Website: ulta-beauty
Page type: customer-info-address
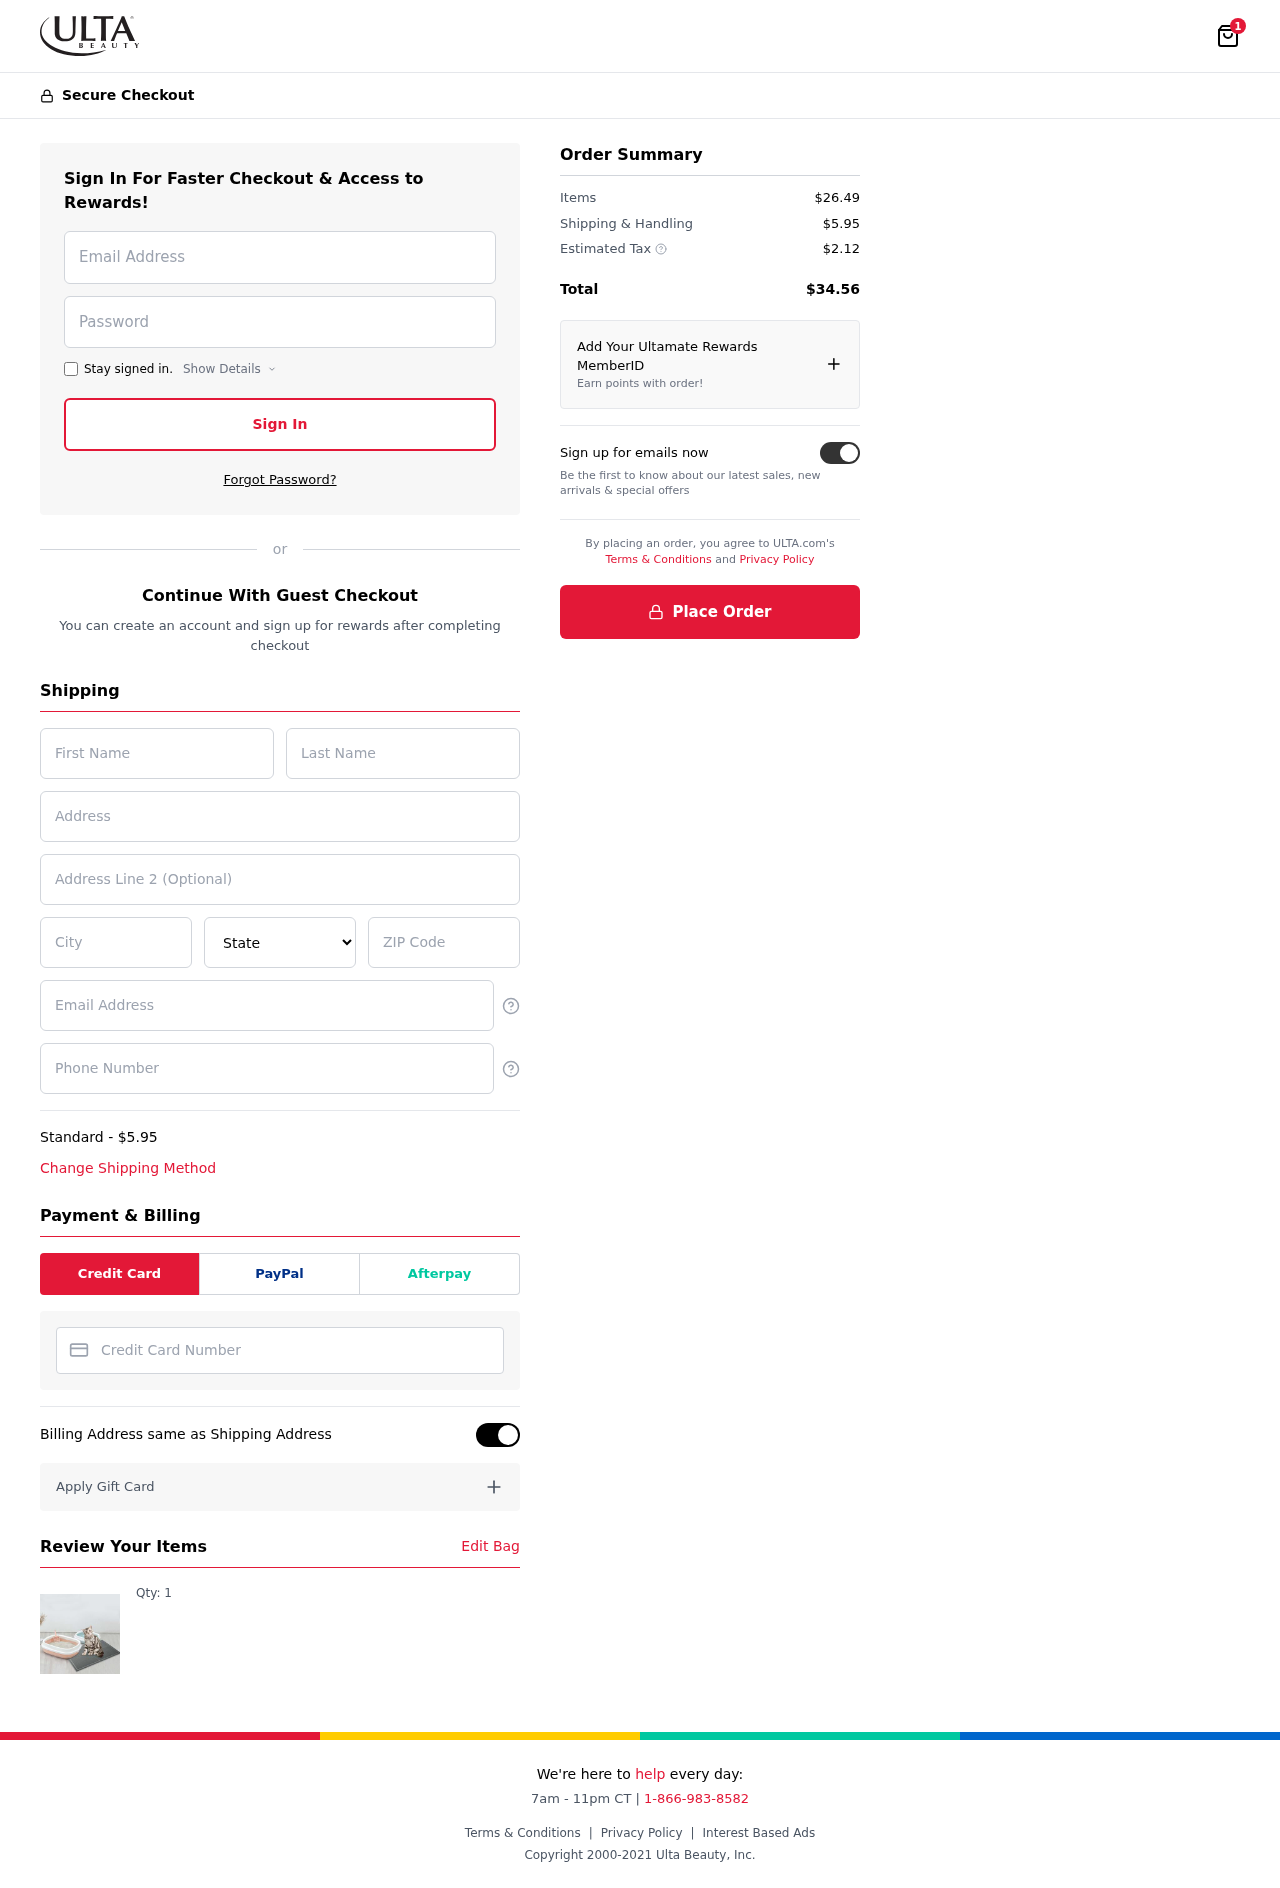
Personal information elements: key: PII_CARD_NUMBER
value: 3769 1669 5828 635
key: PII_CITY
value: Andrewmouth
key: PII_EMAIL
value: kelly.johnston@yahoo.com
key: PII_FIRSTNAME
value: Kelly
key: PII_LASTNAME
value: Johnston
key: PII_PHONE
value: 5804993138
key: PII_POSTCODE
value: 70856
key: PII_STATE
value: Alabama
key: PII_STREET
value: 798 Donald Ridge Apt. 963
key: PII_STREET2
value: Apt. 489
Product elements: key: PRODUCT1_QUANTITY
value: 1
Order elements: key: ORDER_NUM_ITEMS
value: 1
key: ORDER_SHIPPING_COST
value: $5.95
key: ORDER_ITEMS_TOTAL
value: $26.49
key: ORDER_SHIPPING_COST2
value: $5.95
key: ORDER_TAX
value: $2.12
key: ORDER_TOTAL
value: $34.56